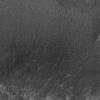
Atmospheric dust classification: not_dusty